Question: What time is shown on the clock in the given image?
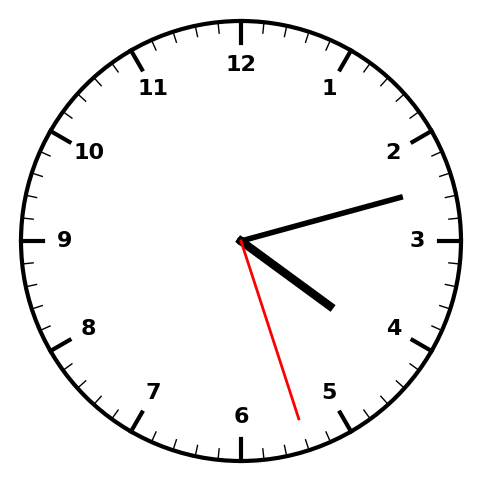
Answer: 04:12:27